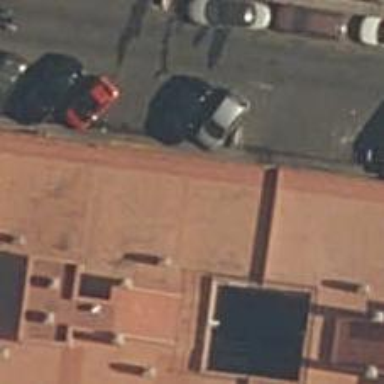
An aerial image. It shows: Parking entrance.